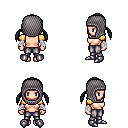
a pixel art fantasy rpg character, female body template, human, light skin, gold arm armor, metal pants, gray twin-tailed hairstyle, chain hood, white cloth bandages, metal boots, four views (front, back, left, right), 2x2 character sprite sheet, small pixel art, hard edges, no anti-aliasing